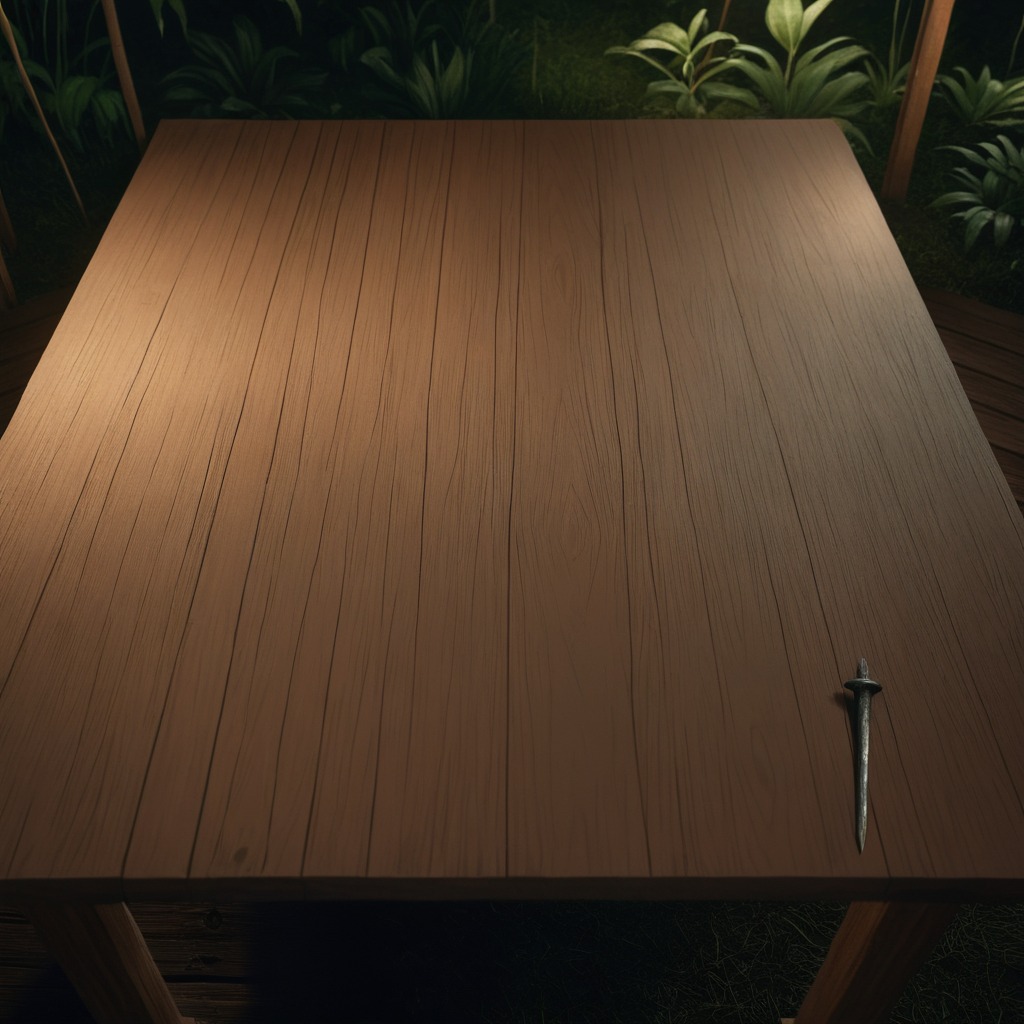
An iron nail is lying on a clean wooden table inside a jungle field workshop tent at night.